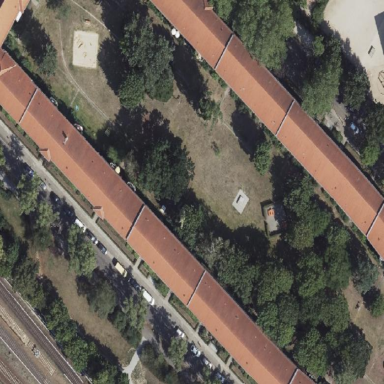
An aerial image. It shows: Apartments building with gabled roof oriented along the structure.